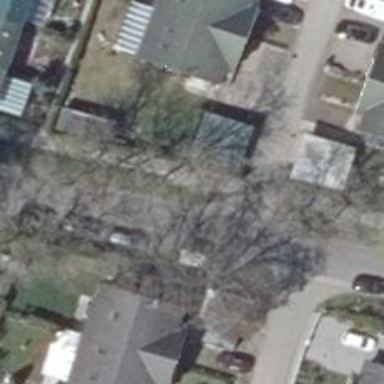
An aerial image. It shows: Living street.